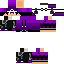
A male human skin with dark skin, wearing brown helmet dressed in a purple hoodie and black pants, featuring a closed mouth.